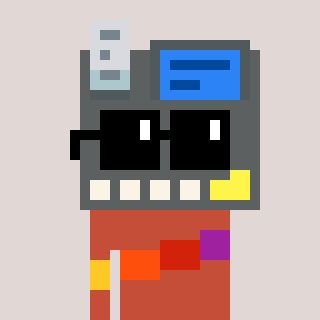
a pixel art character with square black sunglasses, a cash register-shaped head and a rust-colored body on a warm background